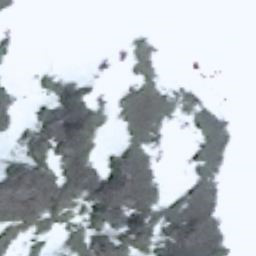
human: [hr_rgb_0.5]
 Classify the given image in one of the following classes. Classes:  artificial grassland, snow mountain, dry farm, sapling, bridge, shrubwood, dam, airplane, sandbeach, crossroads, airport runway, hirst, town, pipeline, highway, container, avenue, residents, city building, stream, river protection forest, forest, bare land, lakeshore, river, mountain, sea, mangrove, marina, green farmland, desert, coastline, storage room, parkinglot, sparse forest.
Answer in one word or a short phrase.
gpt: snow mountain